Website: home-depot
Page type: payment
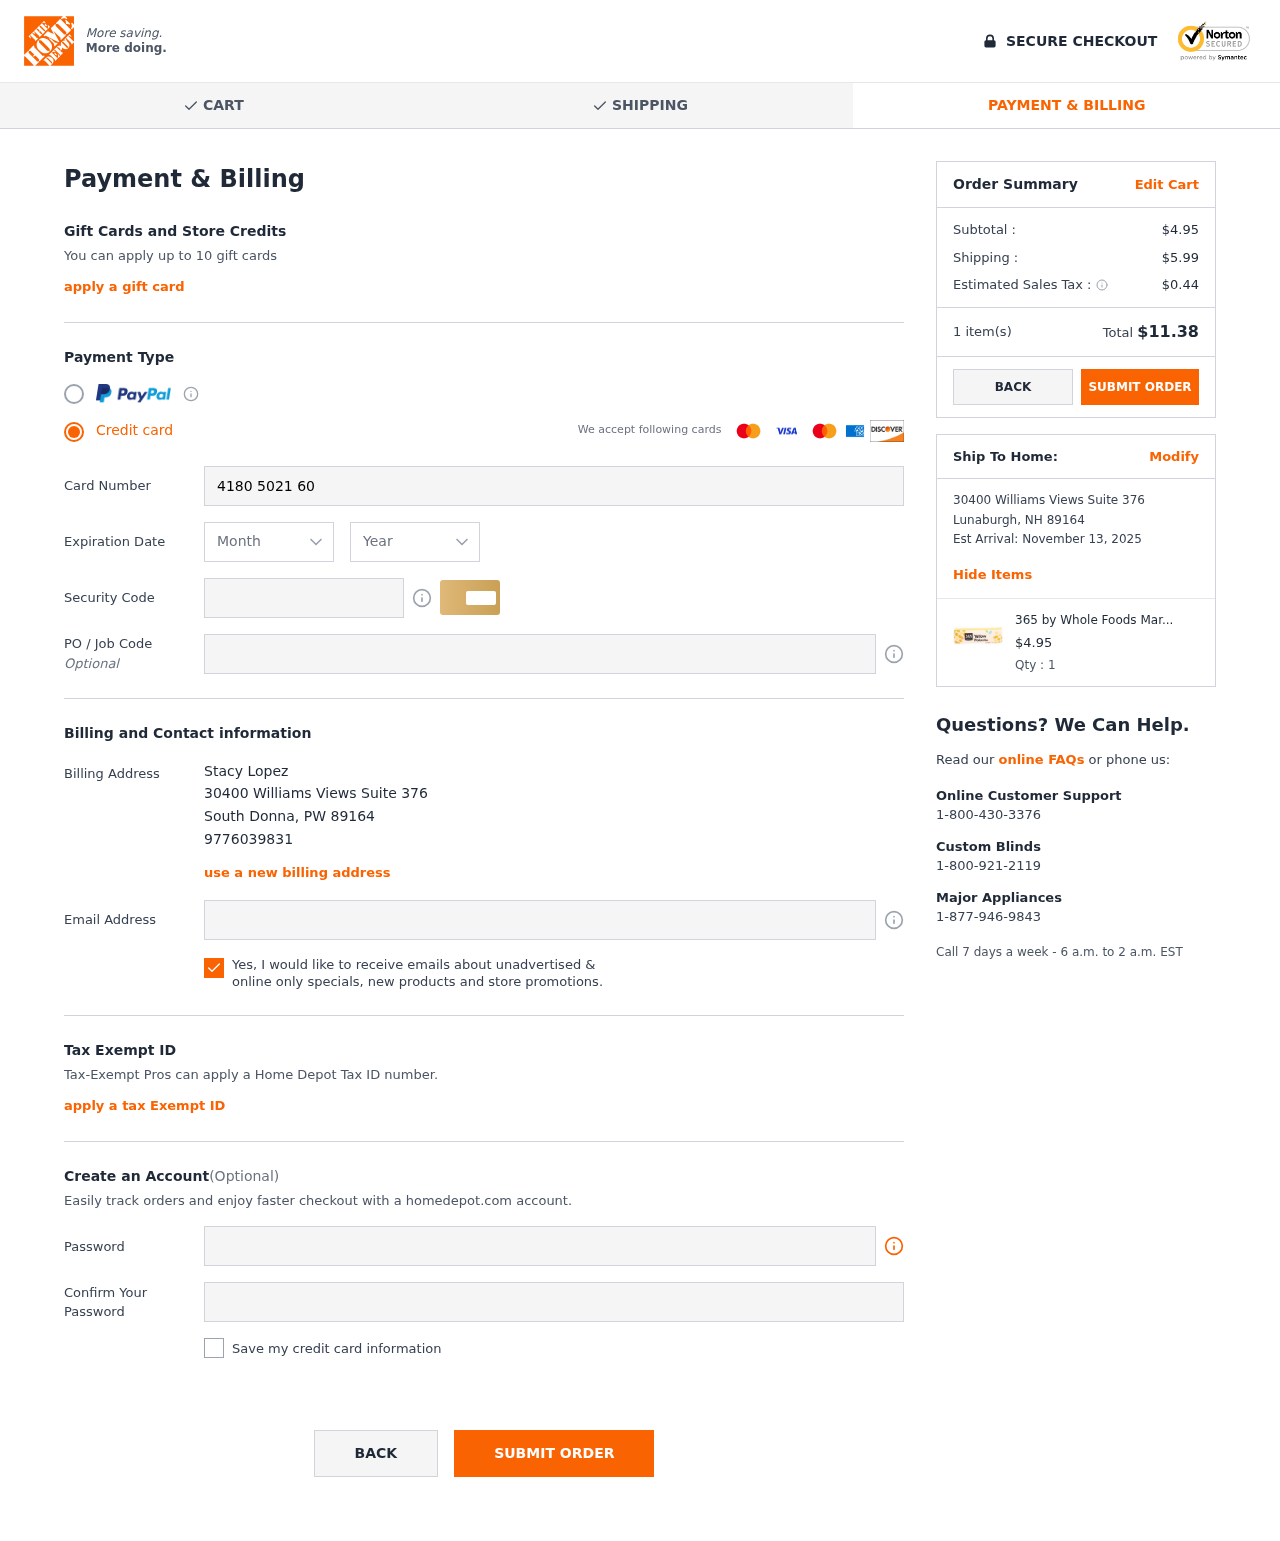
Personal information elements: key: PII_CARD_CVV
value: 361
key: PII_CARD_EXPIRY_MONTH
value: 04
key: PII_CARD_EXPIRY_YEAR
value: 30
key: PII_CARD_NUMBER
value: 4180 5021 6009 7688
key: PII_CITY
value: South Donna
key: PII_CITY2
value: Lunaburgh
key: PII_EMAIL
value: stacylopez@hotmail.com
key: PII_FULLNAME
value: Stacy Lopez
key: PII_JOB_CODE
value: JOB-3613
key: PII_PHONE
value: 9776039831
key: PII_POSTCODE
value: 89164
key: PII_POSTCODE2
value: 89164
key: PII_STATE_ABBR
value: PW
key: PII_STATE_ABBR2
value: NH
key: PII_STREET
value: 30400 Williams Views Suite 376
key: PII_STREET2
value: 30400 Williams Views Suite 376
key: PII_POSTCODE_FULL
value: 89164
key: PII_POSTCODE_NUMERIC
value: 89164
Product elements: key: PRODUCT1_NAME
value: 365 by Whole Foods Market, Polenta, Yellow, 17.6 Ounce
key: PRODUCT1_PRICE
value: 4.95
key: PRODUCT1_QUANTITY
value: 1
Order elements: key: ORDER_SUBTOTAL
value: $4.95
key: ORDER_SHIPPING_COST
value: $5.99
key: ORDER_TAX
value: $0.44
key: ORDER_NUM_ITEMS
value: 1 item(s)
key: ORDER_TOTAL
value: $11.38
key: ORDER_DELIVERY_DATE
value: November 13, 2025